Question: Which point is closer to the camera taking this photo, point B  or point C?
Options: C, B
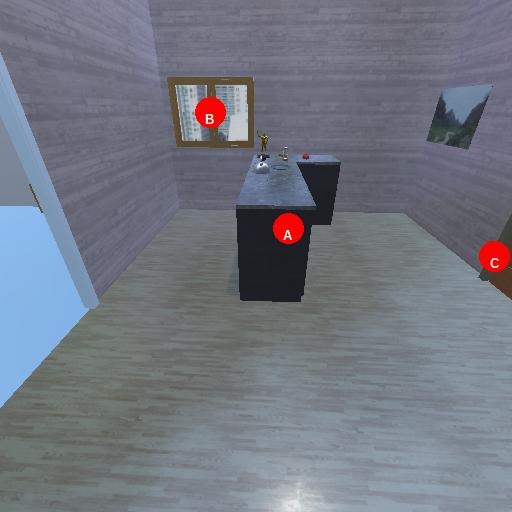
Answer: C